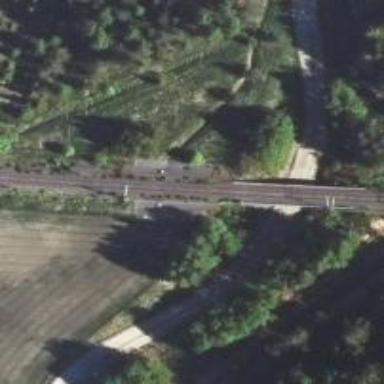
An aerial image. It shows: Bridge carrying continuous electrified railway tracks with contact line.